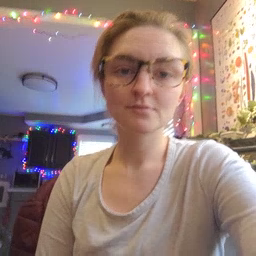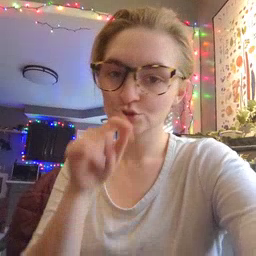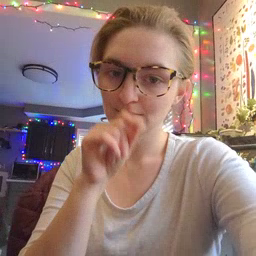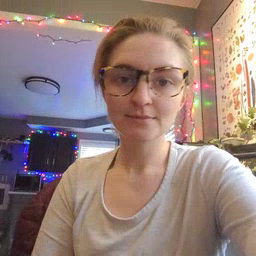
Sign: hen